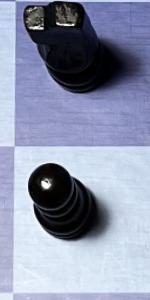
Label: Pawn_Black